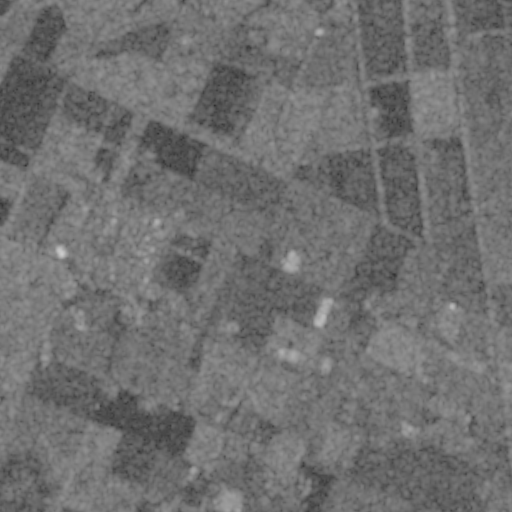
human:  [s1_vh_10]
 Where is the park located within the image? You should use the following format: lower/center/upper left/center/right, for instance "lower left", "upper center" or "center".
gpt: The park is located in the center left of the image.
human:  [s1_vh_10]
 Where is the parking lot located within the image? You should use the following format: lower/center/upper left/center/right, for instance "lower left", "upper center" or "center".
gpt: The parking lot is located in the center left of the image.
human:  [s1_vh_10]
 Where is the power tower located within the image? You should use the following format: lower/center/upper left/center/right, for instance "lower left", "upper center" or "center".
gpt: There is no power tower in the image.

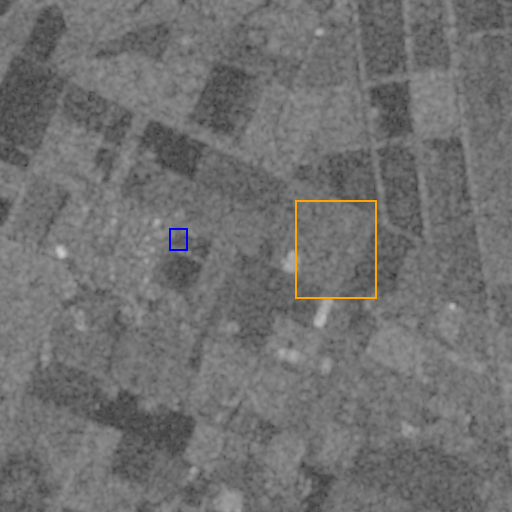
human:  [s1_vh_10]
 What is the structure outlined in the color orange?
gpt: The structure outlined in orange is a crop field.
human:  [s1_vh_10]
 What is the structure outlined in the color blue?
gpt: The structure outlined in blue is a park.
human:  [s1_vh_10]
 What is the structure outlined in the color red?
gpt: There is no red outline.